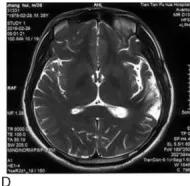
Postoperative brain CT and MRI images. (C-H) Nearly 5 months after surgery. (D) Axial view, T2WI.
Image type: radiology (mri)